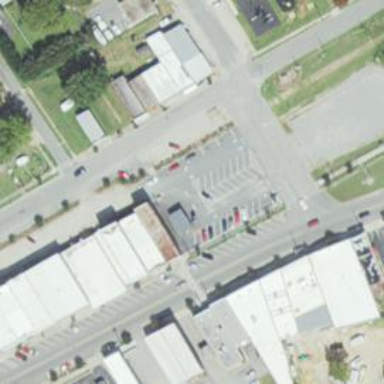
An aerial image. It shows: Parking area.